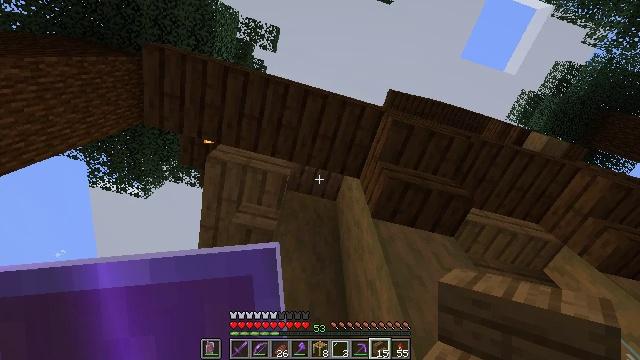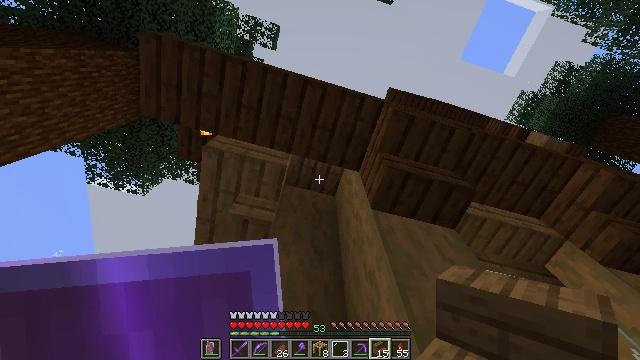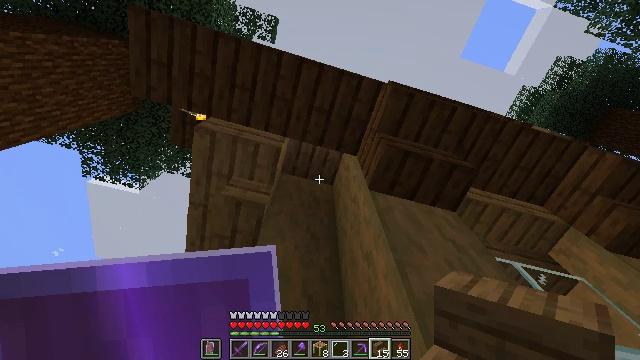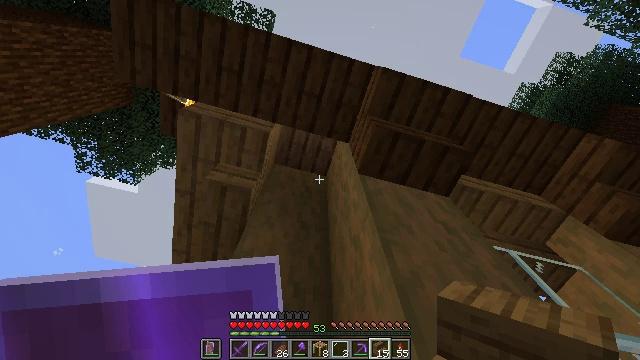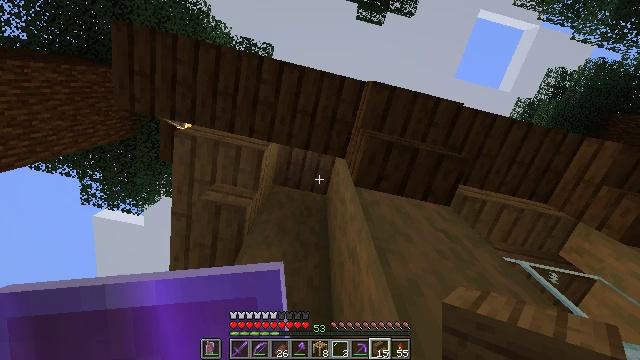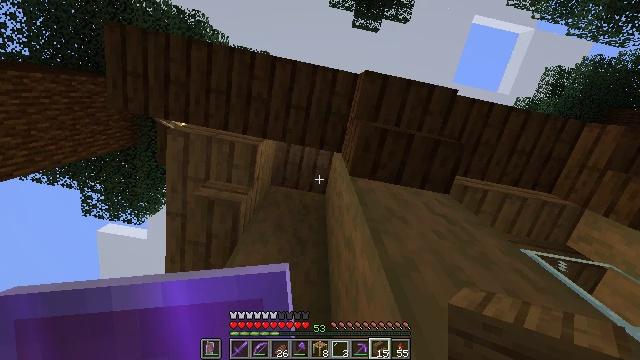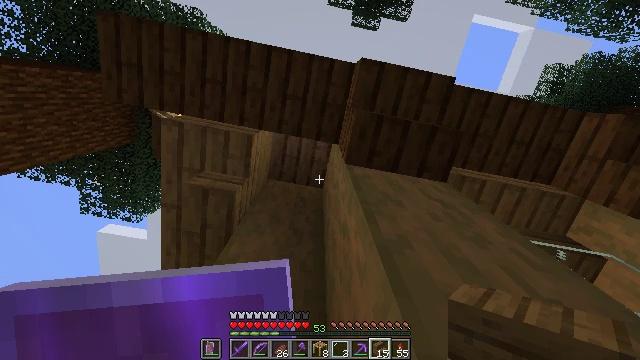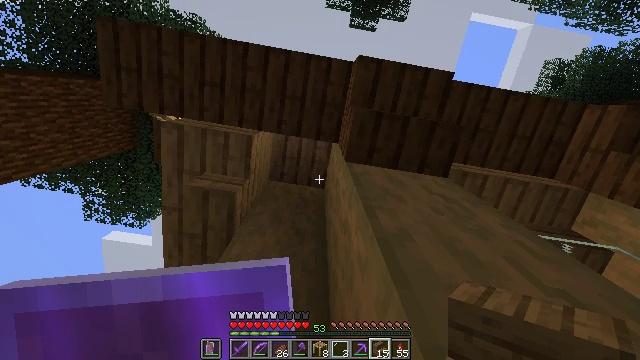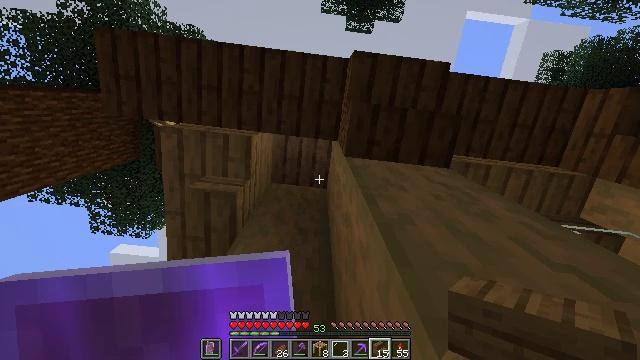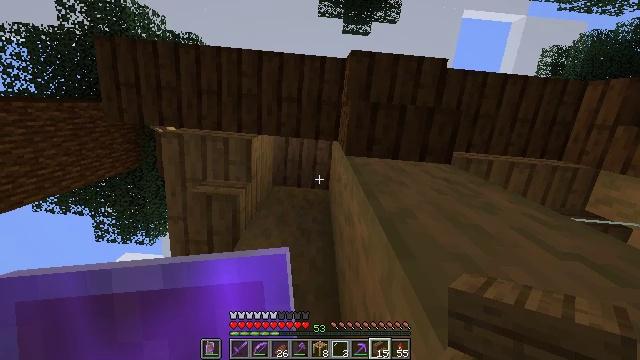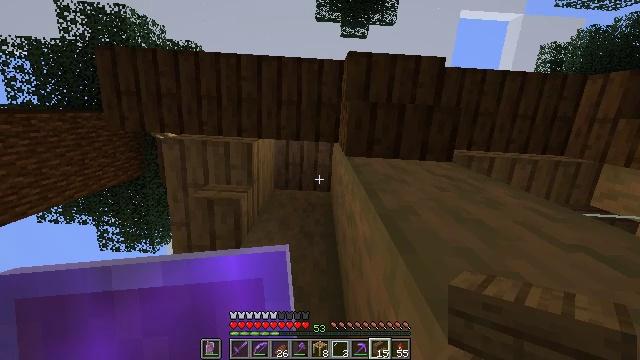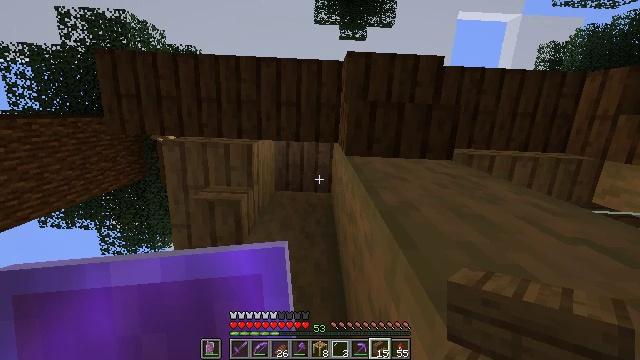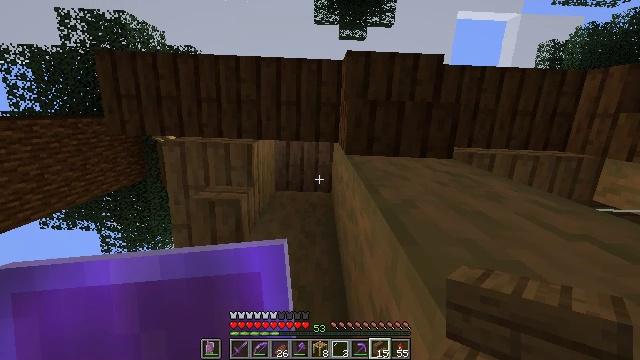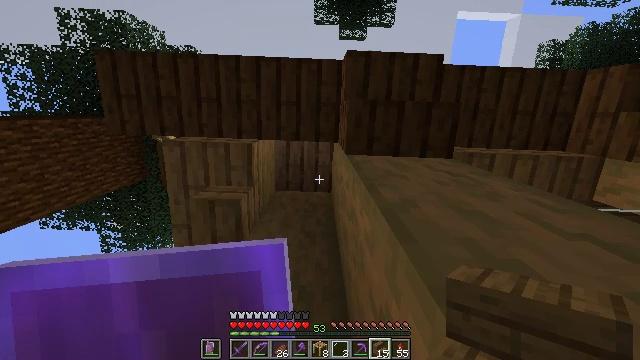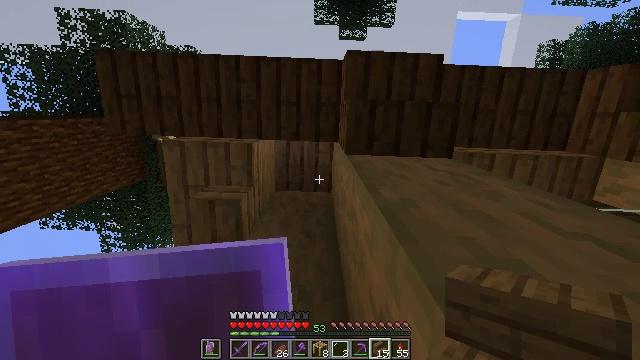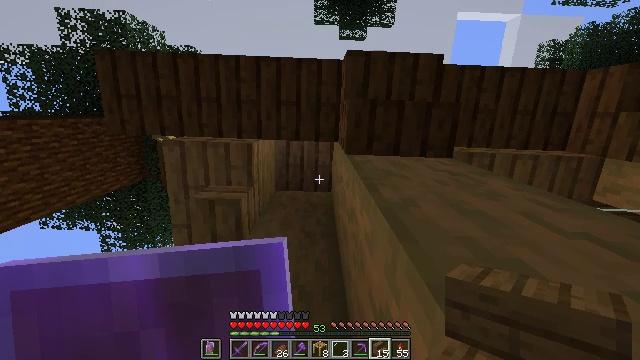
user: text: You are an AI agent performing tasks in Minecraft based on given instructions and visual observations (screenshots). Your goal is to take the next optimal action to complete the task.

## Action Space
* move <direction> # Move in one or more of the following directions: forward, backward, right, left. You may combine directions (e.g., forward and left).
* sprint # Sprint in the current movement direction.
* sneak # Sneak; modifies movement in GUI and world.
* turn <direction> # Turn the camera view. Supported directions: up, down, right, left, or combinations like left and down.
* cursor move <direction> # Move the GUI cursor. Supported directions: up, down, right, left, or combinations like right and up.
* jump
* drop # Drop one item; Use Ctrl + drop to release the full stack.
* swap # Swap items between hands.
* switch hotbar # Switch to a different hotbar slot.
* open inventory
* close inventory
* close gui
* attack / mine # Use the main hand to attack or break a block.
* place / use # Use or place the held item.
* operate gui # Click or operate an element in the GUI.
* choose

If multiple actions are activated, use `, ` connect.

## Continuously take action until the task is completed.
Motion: motion action
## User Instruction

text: Break the spruce stairs for wood.
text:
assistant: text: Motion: move forward
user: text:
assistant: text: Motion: move forward and move right
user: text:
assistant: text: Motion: move forward and move right
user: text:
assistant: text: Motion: move forward and move right, turn left and up
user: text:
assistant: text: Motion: move forward, turn left and up
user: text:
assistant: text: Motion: no_op
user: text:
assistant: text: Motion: turn left
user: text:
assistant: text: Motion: turn left
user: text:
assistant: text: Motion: turn left
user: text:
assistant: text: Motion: turn left
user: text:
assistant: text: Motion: no_op
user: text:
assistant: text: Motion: no_op
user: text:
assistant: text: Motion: no_op
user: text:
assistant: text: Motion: no_op
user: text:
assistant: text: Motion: no_op
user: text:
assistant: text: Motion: no_op
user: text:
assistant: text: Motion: no_op
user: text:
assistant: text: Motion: no_op
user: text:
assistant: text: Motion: no_op
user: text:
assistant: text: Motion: move forward
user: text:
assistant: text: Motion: move forward
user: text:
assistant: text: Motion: move forward
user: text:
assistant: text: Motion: no_op
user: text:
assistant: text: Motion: no_op
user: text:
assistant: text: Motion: no_op
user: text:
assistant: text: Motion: no_op
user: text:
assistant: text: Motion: no_op
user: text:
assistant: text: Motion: no_op
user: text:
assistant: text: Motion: no_op
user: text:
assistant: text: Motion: move back